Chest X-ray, PA view. Patient: 25 years old, sex F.
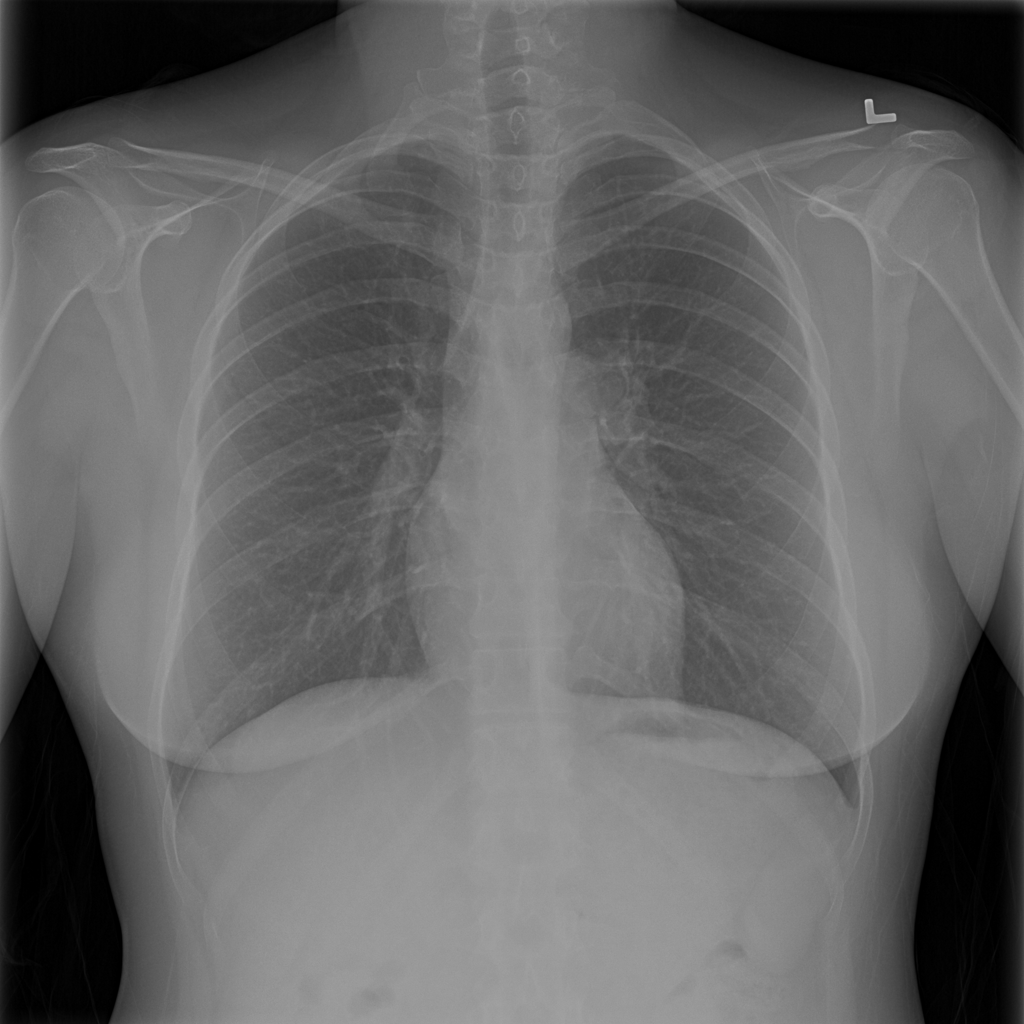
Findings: No Finding